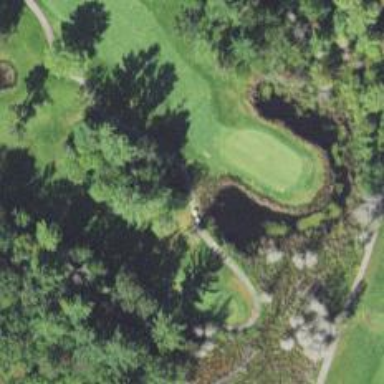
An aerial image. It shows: Path designated for golf carts.